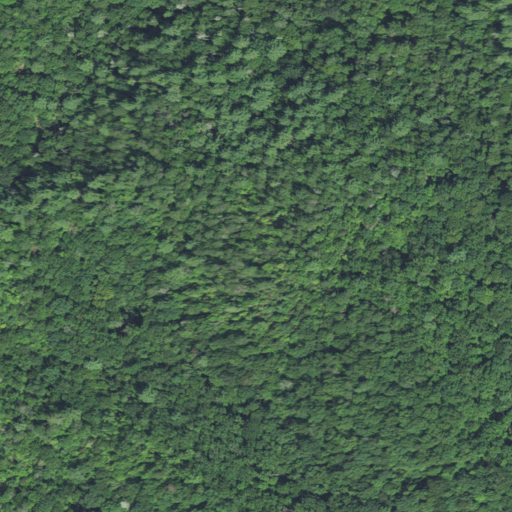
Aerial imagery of mountain in North Carolina named Mill Mountain containing mixed forest, evergreen forest, and deciduous forest